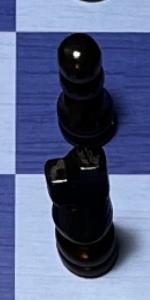
Label: Knight_Black